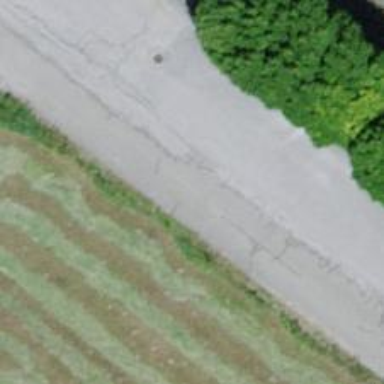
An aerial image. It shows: Unclassified road with asphalt surface.